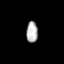
Tissue: lung
Cell type: Endothelial cells
Senescence score: 0.5696
Nuclear area (px): 239
Mean DAPI intensity: 176.431